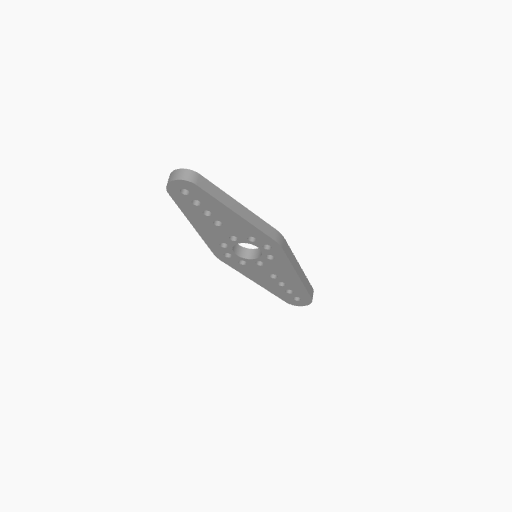
Part: DualHubMountControlArm48